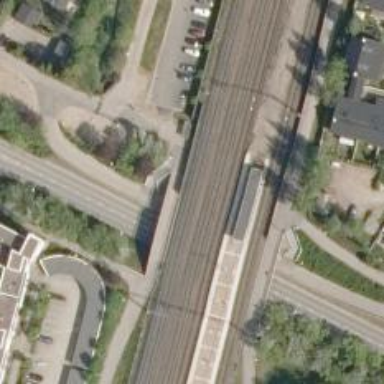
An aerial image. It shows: Bridge carrying railway with continuous electrified contact lines.